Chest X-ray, PA view. Patient: 46 years old, sex M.
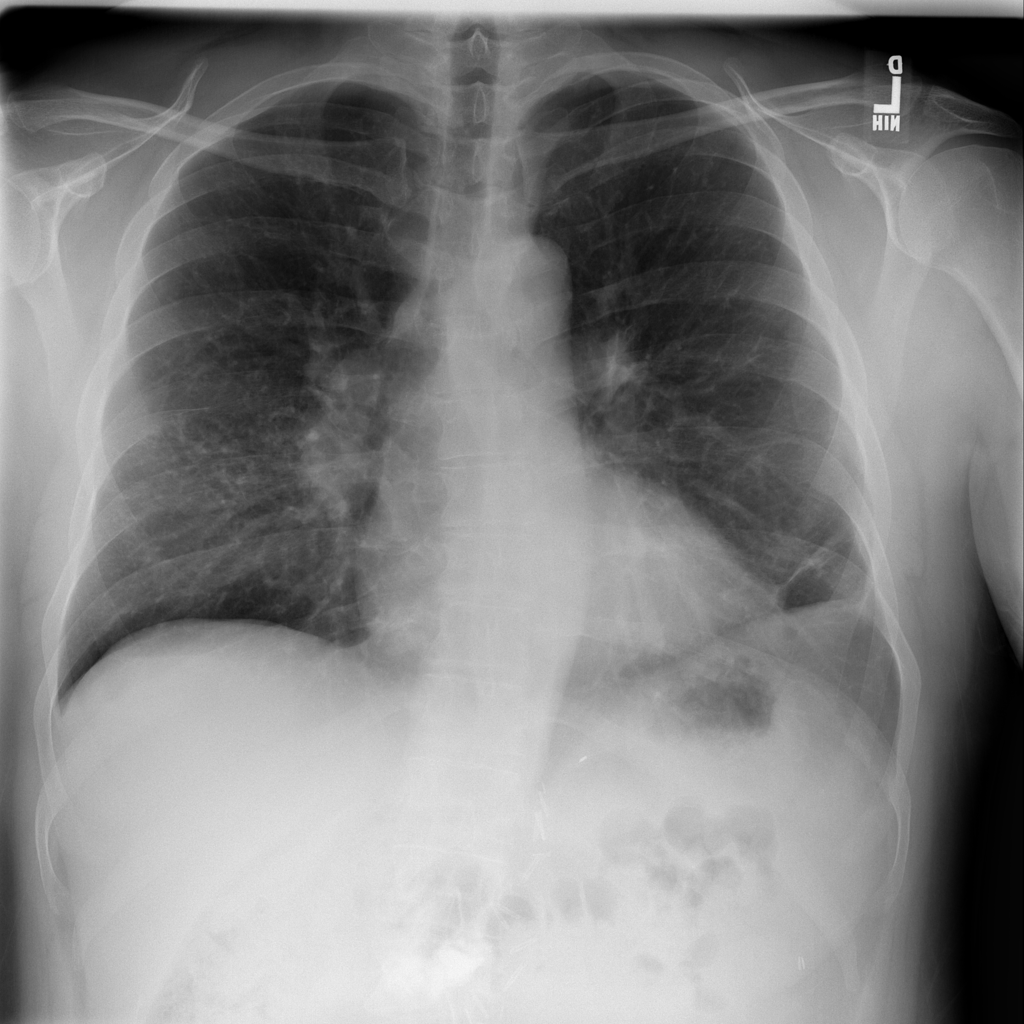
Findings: Atelectasis